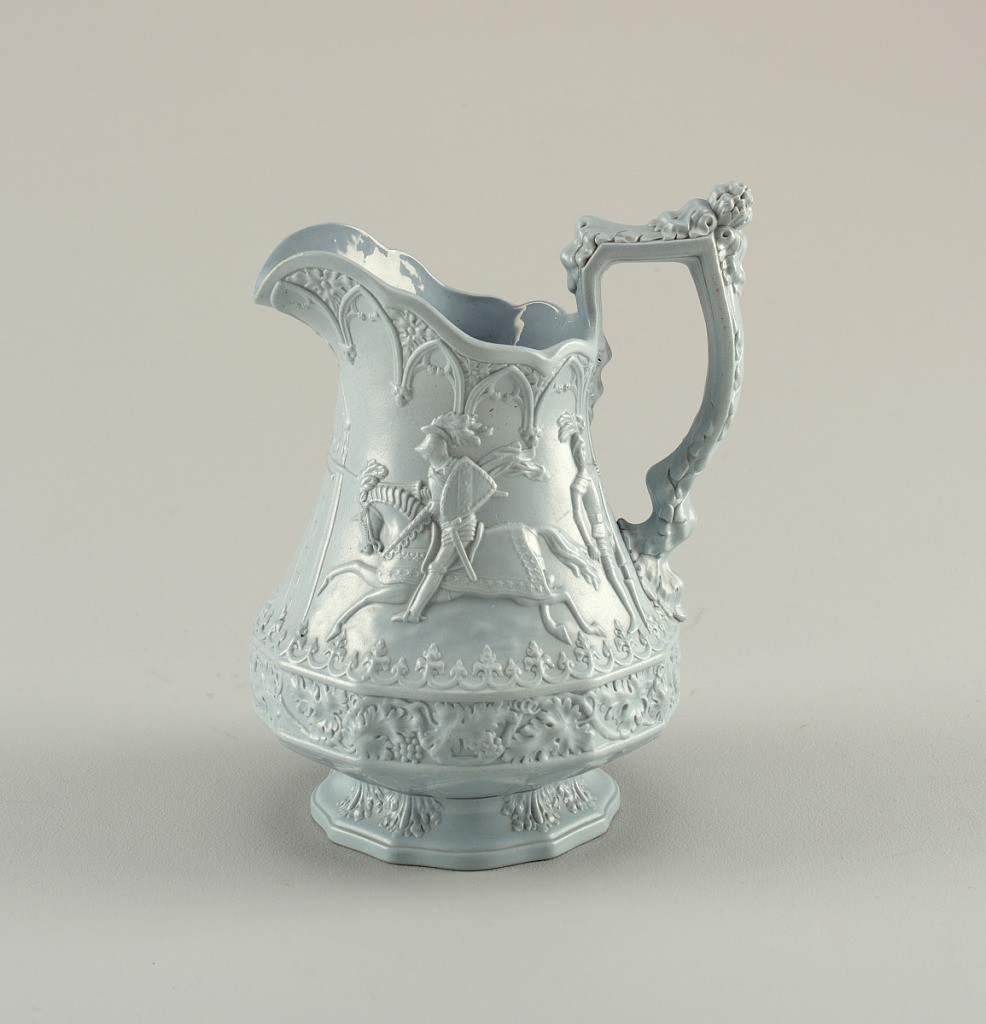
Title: Jug
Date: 1849
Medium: Glazed stoneware
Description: A highly decorative blue jug with detail on the body, spout and handle. The center depicts a knight riding a horse in an outdoor scene.